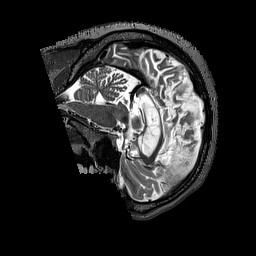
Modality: T2w
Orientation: sagittal
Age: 49
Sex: male
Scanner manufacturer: siemens
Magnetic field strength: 3 T
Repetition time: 3.2 s
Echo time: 0.567 s